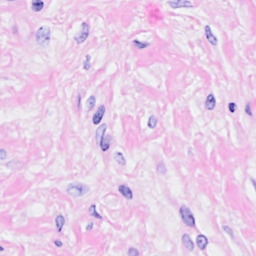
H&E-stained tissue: Breast